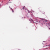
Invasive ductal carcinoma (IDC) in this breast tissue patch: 0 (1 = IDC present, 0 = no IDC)